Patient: sex M, age 74
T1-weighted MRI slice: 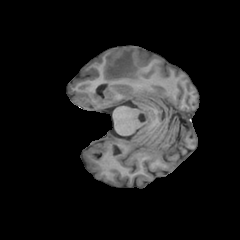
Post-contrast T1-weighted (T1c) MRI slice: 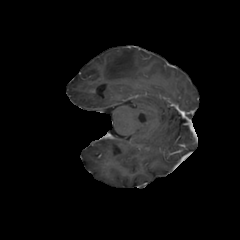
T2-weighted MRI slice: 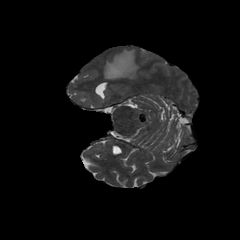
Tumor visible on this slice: yes
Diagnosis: Glioblastoma, IDH-wildtype
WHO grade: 4